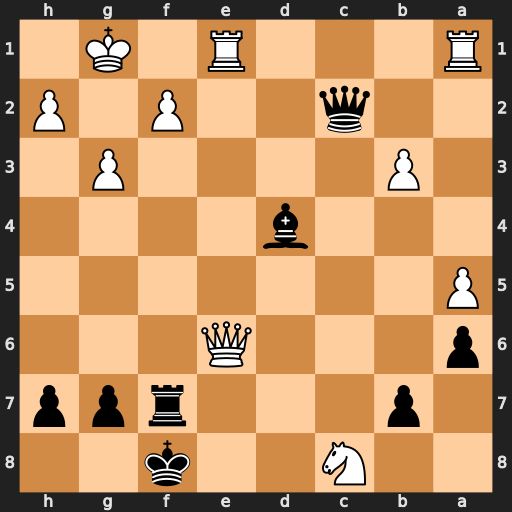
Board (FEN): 2N2k2/1p3rpp/p3Q3/P7/3b4/1P4P1/2q2P1P/R3R1K1
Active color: b
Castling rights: -
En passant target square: -
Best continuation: Qxf2+ Kh1 Qf3#